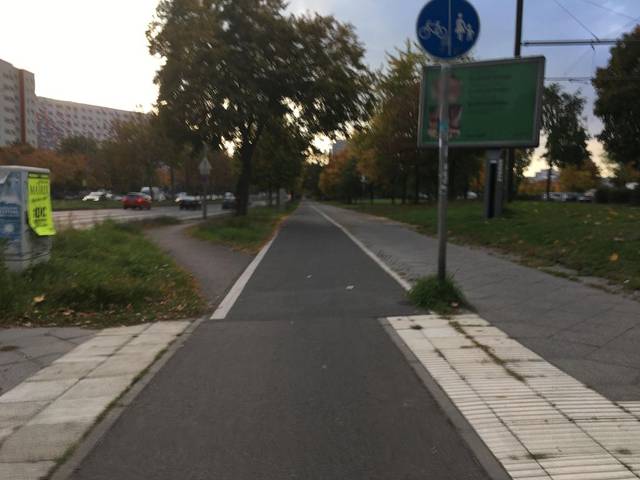
Region: Germany
Coordinates: 52.534, 13.485